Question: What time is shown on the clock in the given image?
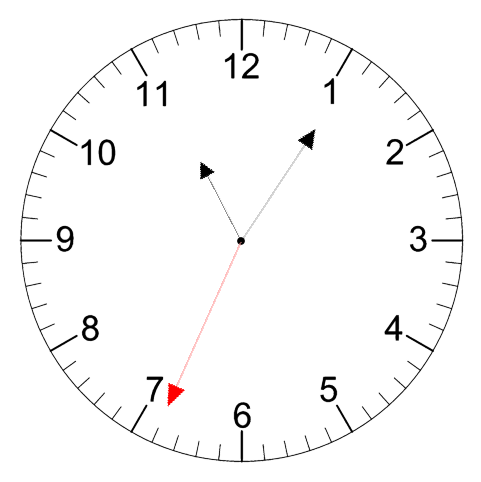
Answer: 11:05:34